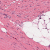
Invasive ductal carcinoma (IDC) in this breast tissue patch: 0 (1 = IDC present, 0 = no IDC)